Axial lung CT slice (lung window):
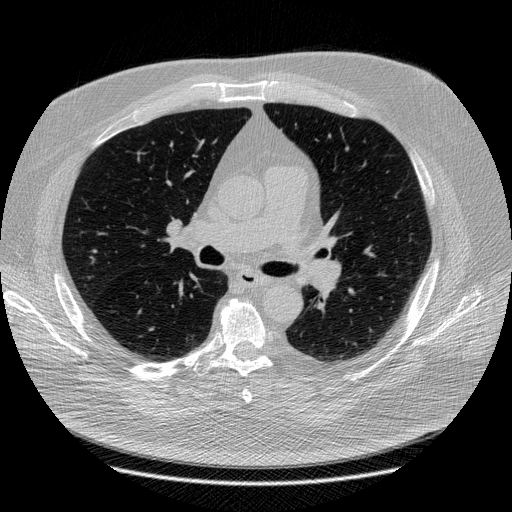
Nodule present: no